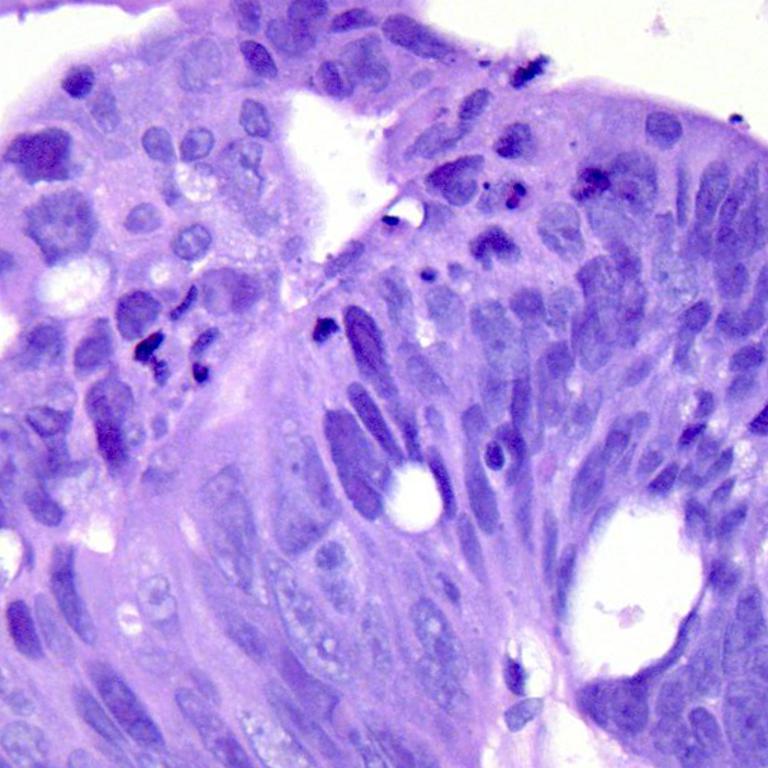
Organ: colon
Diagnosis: adenocarcinomas